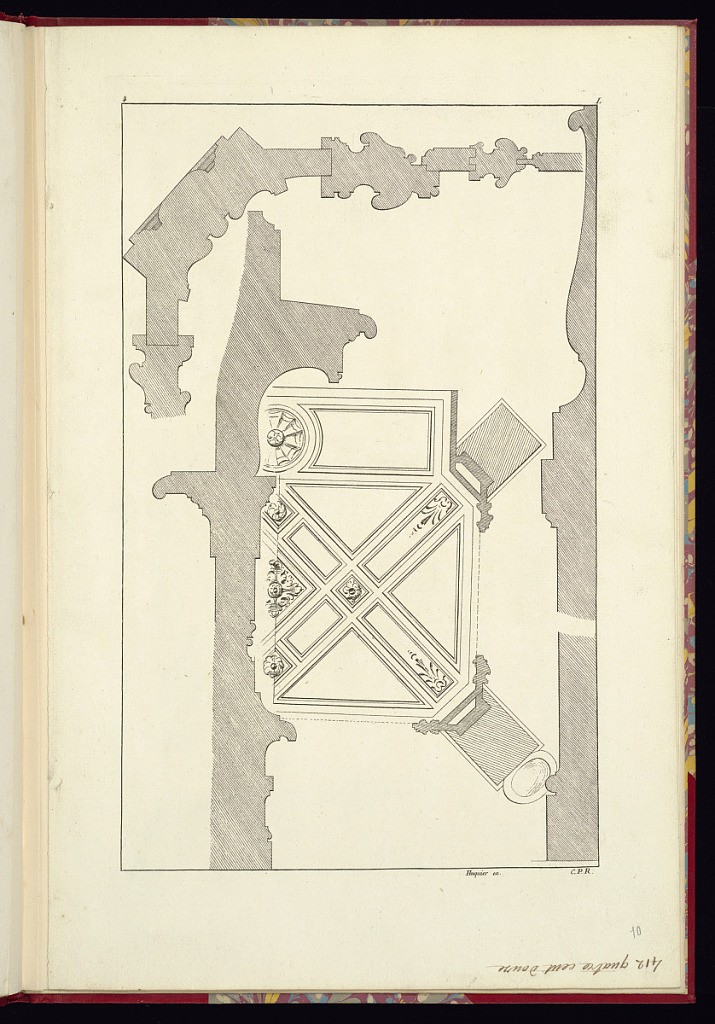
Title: Profiles for Carved Stone or Wood and Paneling Designs
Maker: Gilles-Marie Oppenord, French, 1672–1742
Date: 1737–38
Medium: Etching and engraving on laid paper
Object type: Print
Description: Designs for moldings carved from stone or wood illustrated in profile details as sections, with a central design for carved paneling featuring rosettes, batwings, acanthus leaves, and fleurons. The plate is numbered and signed.